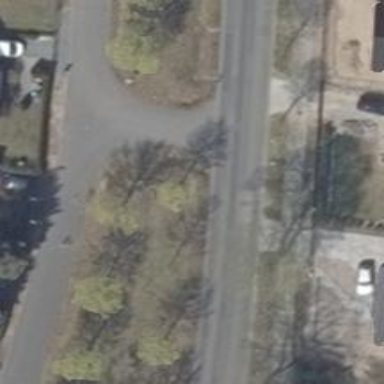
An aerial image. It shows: Tertiary road with asphalt surface. There is track for cyclists on the left side.